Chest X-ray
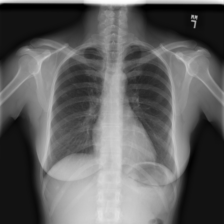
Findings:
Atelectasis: negative
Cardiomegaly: negative
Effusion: negative
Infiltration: negative
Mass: negative
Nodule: negative
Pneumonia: negative
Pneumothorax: negative
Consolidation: negative
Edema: negative
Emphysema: negative
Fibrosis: negative
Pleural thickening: negative
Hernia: negative